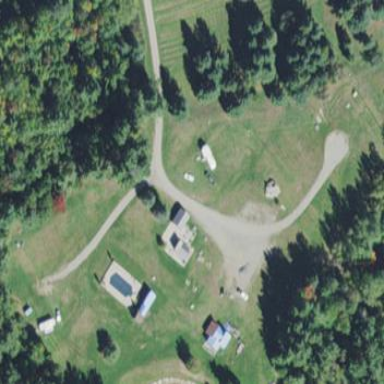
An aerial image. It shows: Caravan site for tourism.